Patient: sex F, age 26
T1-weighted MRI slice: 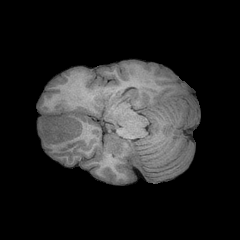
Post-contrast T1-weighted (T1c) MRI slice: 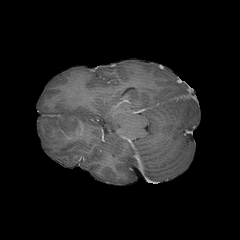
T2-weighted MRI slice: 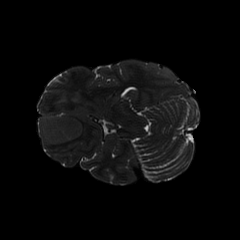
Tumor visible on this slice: yes
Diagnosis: Glioblastoma, IDH-wildtype
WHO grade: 4